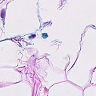
Metastatic tissue present: no